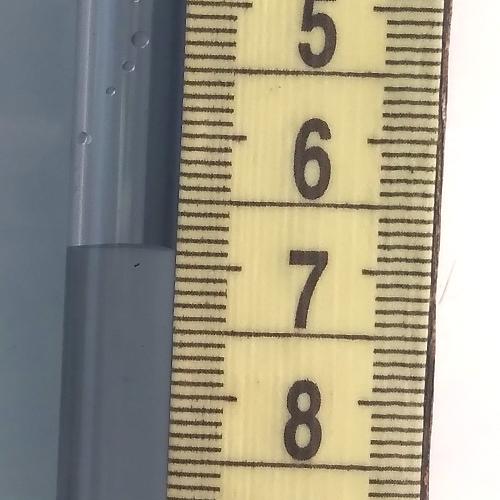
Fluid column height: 6.9 cm